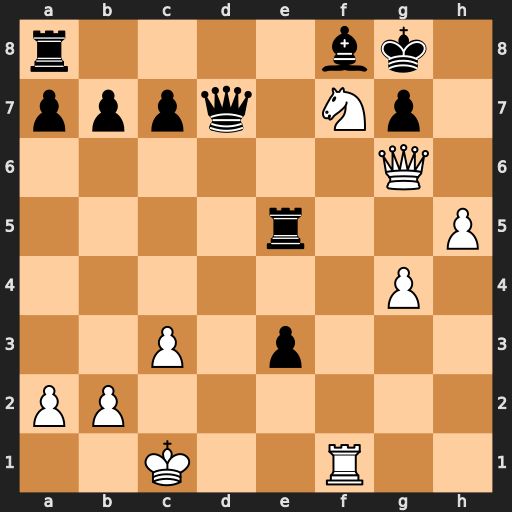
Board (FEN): r4bk1/pppq1Np1/6Q1/4r2P/6P1/2P1p3/PP6/2K2R2
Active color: w
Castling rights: -
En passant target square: -
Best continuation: h6 Qd2+ Kb1 Qh2 Nxe5